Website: apple
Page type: billing-address
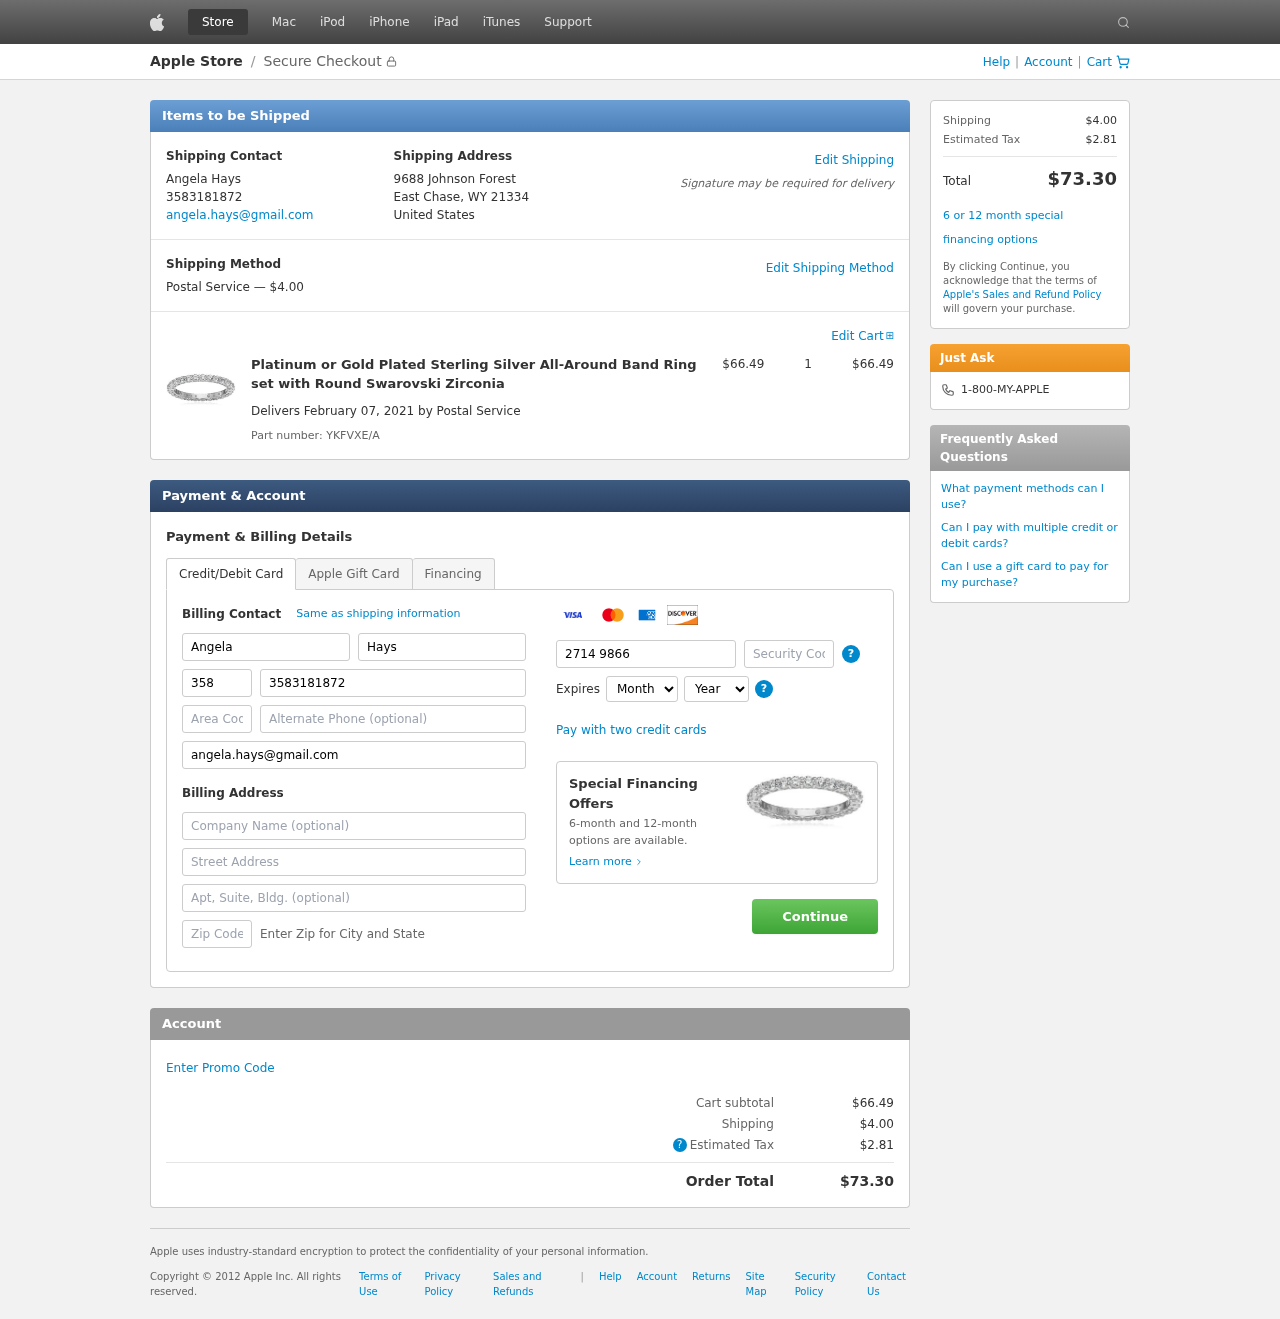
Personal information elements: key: PII_CARD_CVV
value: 031
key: PII_CARD_EXPIRY_MONTH
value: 02
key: PII_CARD_EXPIRY_YEAR
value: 30
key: PII_CARD_NUMBER
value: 2714 9866 1523 1753
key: PII_CITY_STATE_ZIP
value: East Chase, WY 21334
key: PII_COUNTRY
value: United States
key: PII_EMAIL
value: angela.hays@gmail.com
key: PII_FIRSTNAME
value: Angela
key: PII_FULLNAME
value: Angela Hays
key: PII_LASTNAME
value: Hays
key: PII_PHONE
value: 3583181872
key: PII_PHONE_AREA
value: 358
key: PII_STREET
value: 9688 Johnson Forest
Product elements: key: PRODUCT1_NAME
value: Platinum or Gold Plated Sterling Silver All-Around Band Ring set with Round Swarovski Zirconia
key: PRODUCT1_PRICE
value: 66.49
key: PRODUCT1_QUANTITY
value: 1
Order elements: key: ORDER_SHIPPING_COST
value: $4.00
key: ORDER_SUBTOTAL
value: $66.49
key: ORDER_DELIVERY_DATE
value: February 07, 2021
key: ORDER_PART_NUMBER
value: YKFVXE/A
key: ORDER_TAX
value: $2.81
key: ORDER_TOTAL
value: $73.30